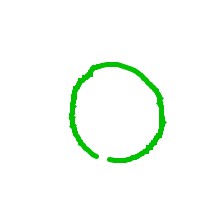
Shape: circle